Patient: sex M, age 68
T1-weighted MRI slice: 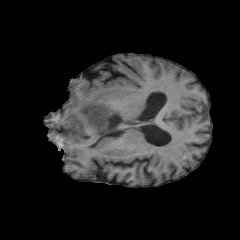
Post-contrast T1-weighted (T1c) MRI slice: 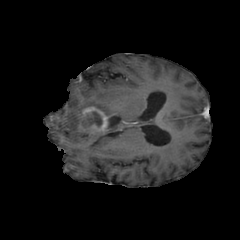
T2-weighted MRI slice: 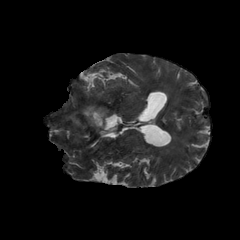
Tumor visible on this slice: yes
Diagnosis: Glioblastoma, IDH-wildtype
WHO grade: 4